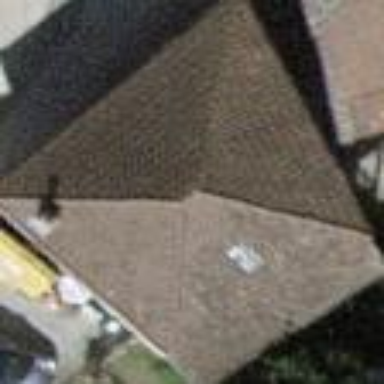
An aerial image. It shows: Building with hipped roof made of tile. The orientation of the roof is across.